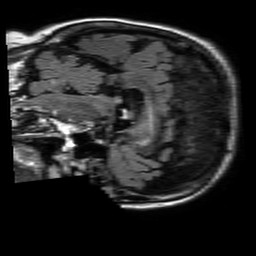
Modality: FLAIR
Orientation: sagittal
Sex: female
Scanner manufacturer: philips
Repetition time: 11 s
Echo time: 0.125 s